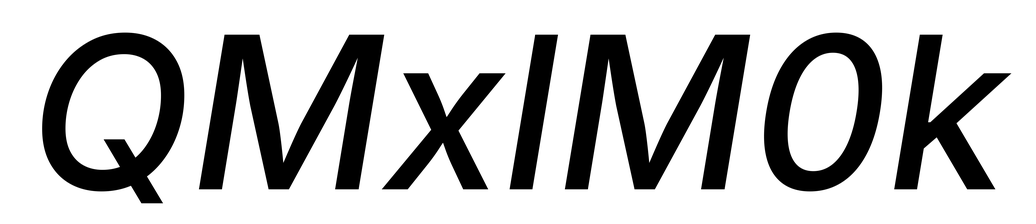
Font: Inter-Italic_Medium_Italic